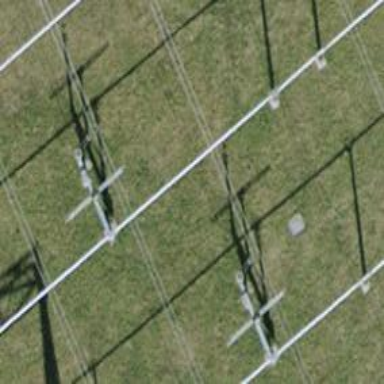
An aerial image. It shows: Switch used for power control.